Question: I simply cannot make check box size smaller than 168px in Windows Store App - XAML file.
Please see SS below.
What can I do? Sometimes...

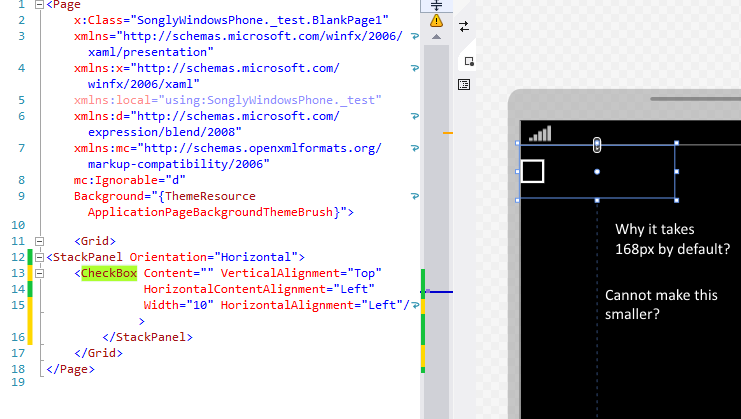
Answer: Because the 'CheckBox' has a default 'MinWidth' value of '168'.
Just add 'MinWidth="0"' to the 'CheckBox''s xaml and it will resize properly.
'''
<CheckBox MinWidth="0" ... />
'''
How I found it out -
Open your xaml file in Blend. Select the 'CheckBox' and then expand the section in .
You will see next to the field.